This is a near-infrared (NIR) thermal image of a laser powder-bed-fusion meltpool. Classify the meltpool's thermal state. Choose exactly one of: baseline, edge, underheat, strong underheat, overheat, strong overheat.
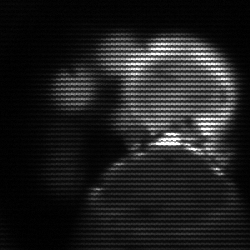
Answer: edge